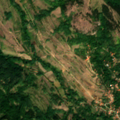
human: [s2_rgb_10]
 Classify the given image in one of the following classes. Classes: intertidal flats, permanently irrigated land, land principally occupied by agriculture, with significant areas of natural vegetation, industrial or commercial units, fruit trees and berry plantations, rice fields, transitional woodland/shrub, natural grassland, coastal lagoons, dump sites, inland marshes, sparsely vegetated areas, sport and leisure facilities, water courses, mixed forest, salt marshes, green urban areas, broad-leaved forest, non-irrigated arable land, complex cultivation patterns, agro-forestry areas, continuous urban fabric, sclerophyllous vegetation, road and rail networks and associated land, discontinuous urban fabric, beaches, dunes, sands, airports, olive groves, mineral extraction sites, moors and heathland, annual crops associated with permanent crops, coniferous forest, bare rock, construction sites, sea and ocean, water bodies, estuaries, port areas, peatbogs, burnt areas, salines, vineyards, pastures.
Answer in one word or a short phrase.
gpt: complex cultivation patterns, land principally occupied by agriculture, with significant areas of natural vegetation, broad-leaved forest, natural grassland, transitional woodland/shrub